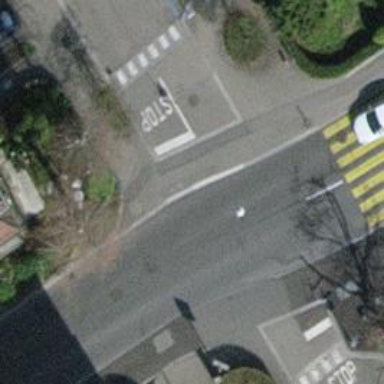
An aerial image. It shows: Unmarked crossing with traffic calming table.